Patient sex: M
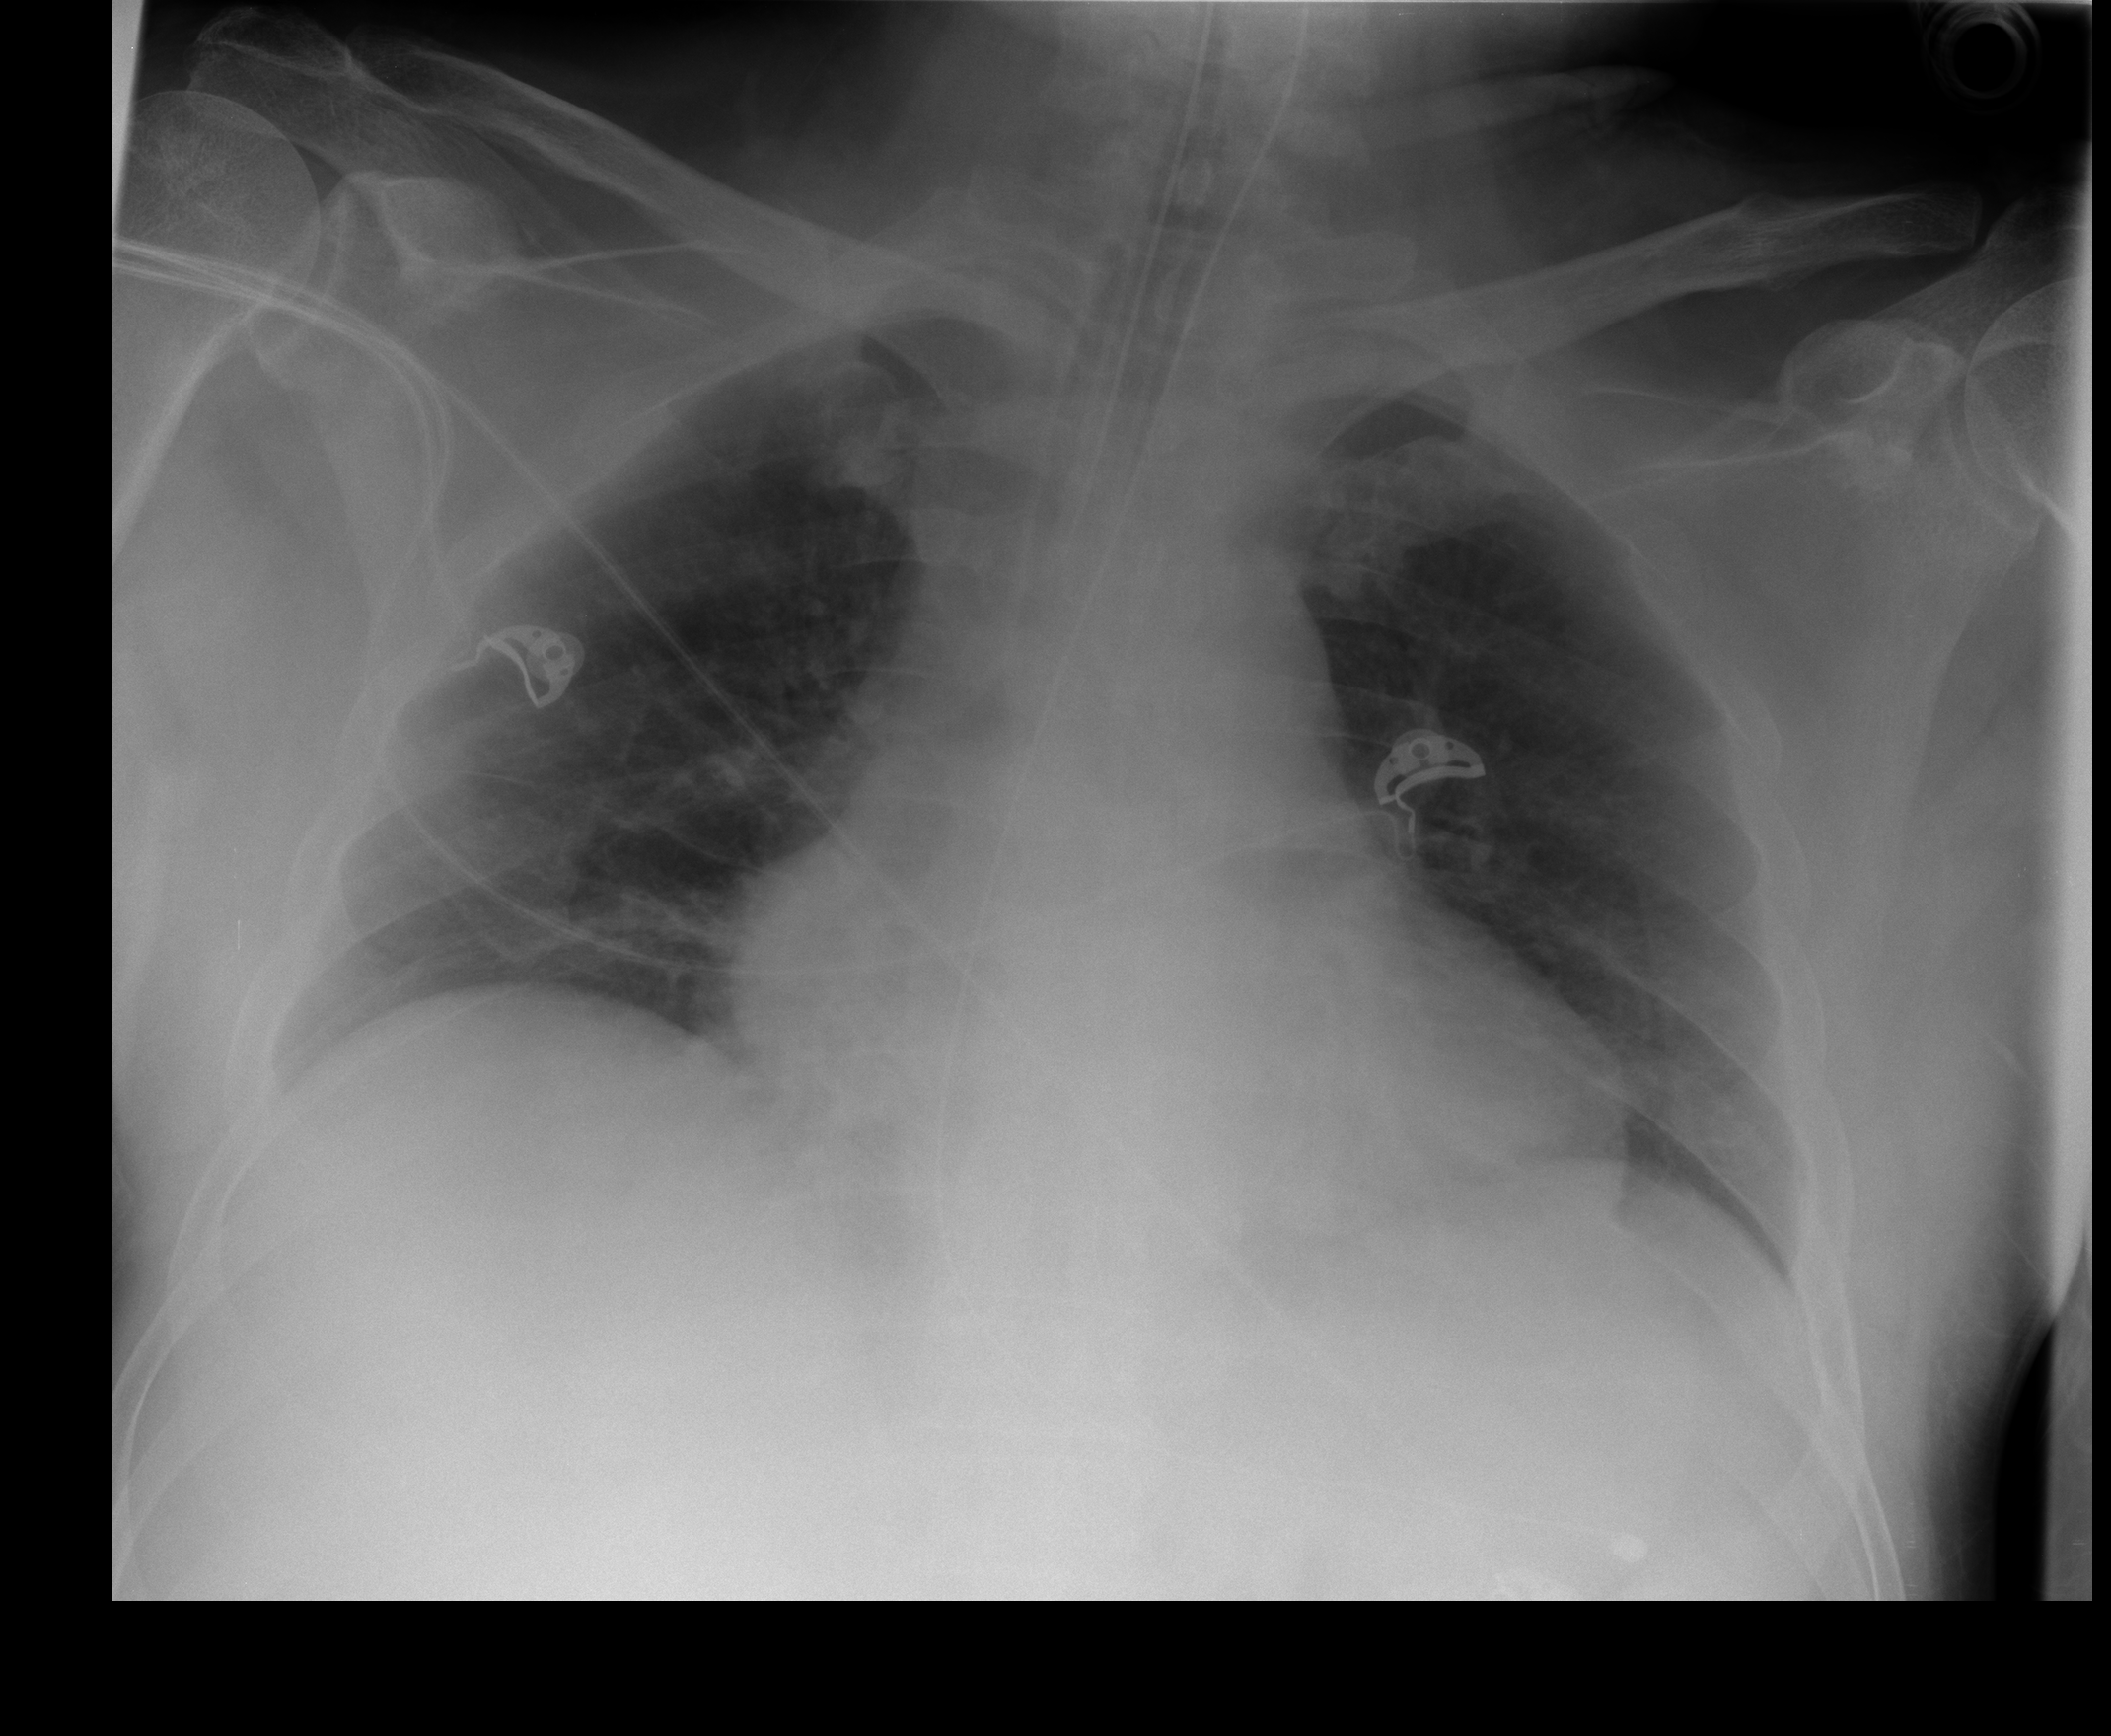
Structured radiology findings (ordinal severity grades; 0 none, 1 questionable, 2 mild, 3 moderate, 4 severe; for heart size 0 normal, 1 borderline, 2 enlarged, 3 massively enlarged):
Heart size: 2
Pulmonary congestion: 2
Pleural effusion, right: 0
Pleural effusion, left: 0
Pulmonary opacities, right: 0
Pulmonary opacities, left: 0
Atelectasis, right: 2
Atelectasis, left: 0